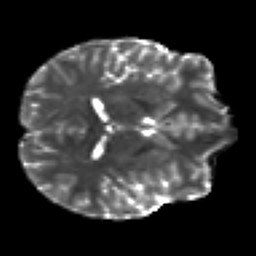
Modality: T2w
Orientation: axial
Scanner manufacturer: siemens
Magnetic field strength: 3 T
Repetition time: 7.8 s
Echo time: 0.09 s